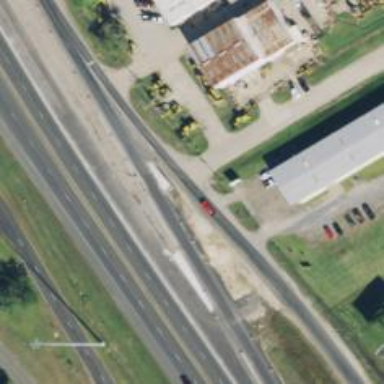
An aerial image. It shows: Tertiary road with frontage road.